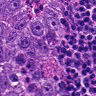
Metastatic tissue present: yes